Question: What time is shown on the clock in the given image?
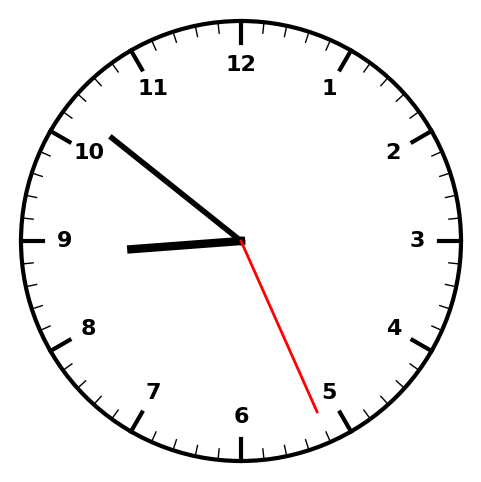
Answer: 08:51:26